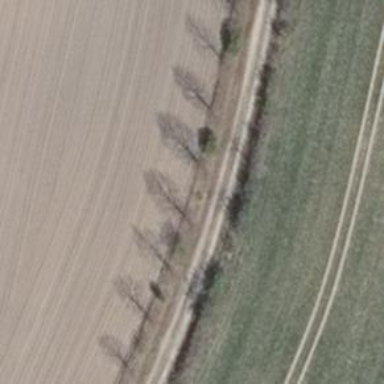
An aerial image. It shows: Row of trees in natural setting.